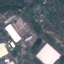
Land use / land cover class: Industrial